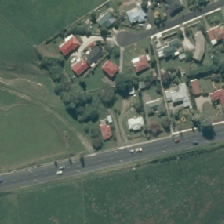
Land cover: urban_build_up